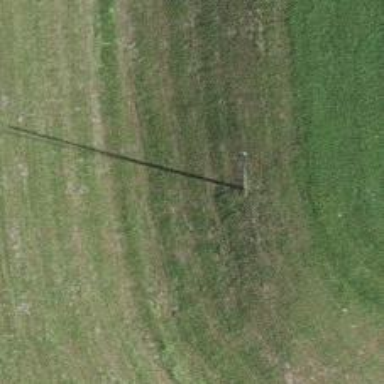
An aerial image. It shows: Utility pole as the man-made structure.